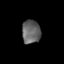
Tissue: lung
Cell type: Epithelial cells
Senescence score: 0.2116
Nuclear area (px): 423
Mean DAPI intensity: 100.615